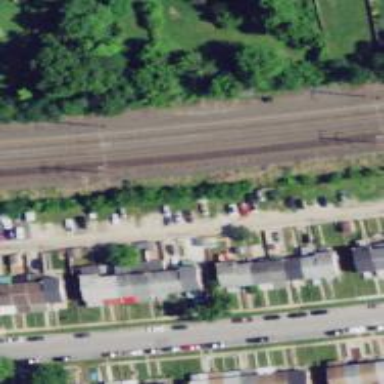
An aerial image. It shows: Railway with electrified contact lines.